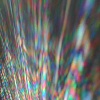
Label: sunburn